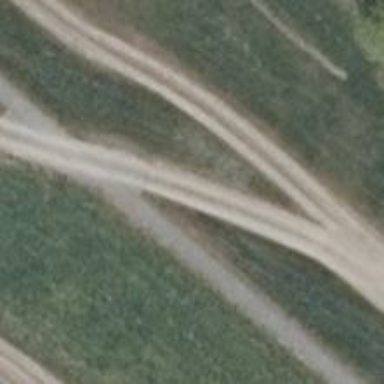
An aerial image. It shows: Track with compacted grade3 surface.